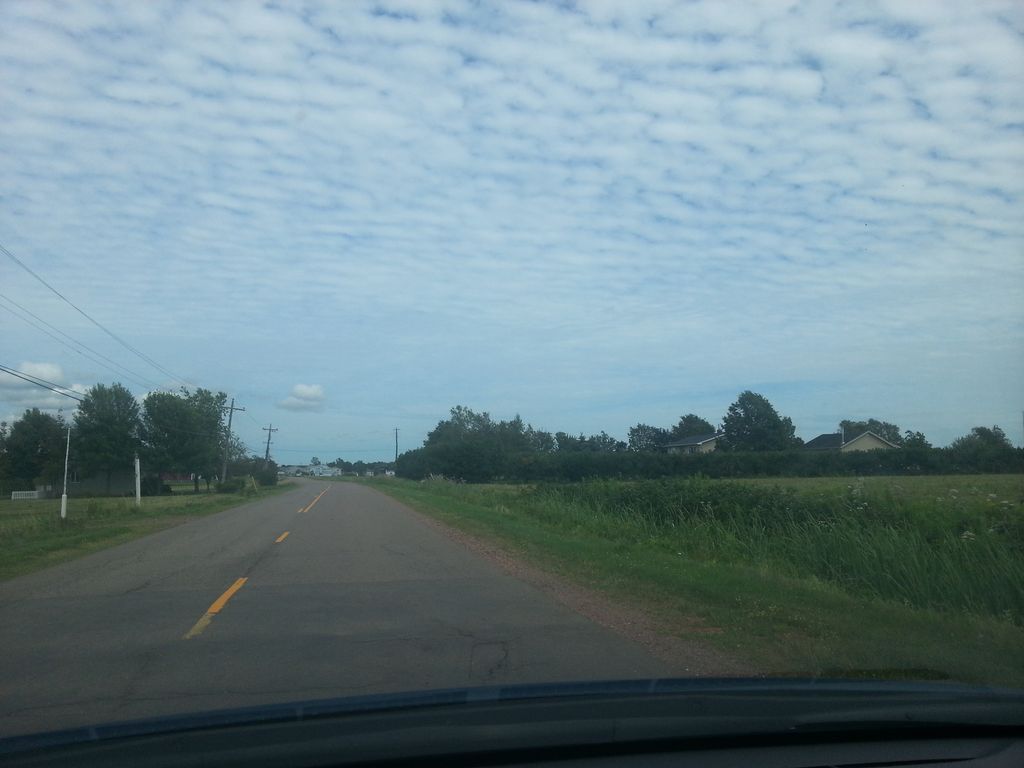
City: charlottetown